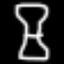
Label: hourglass